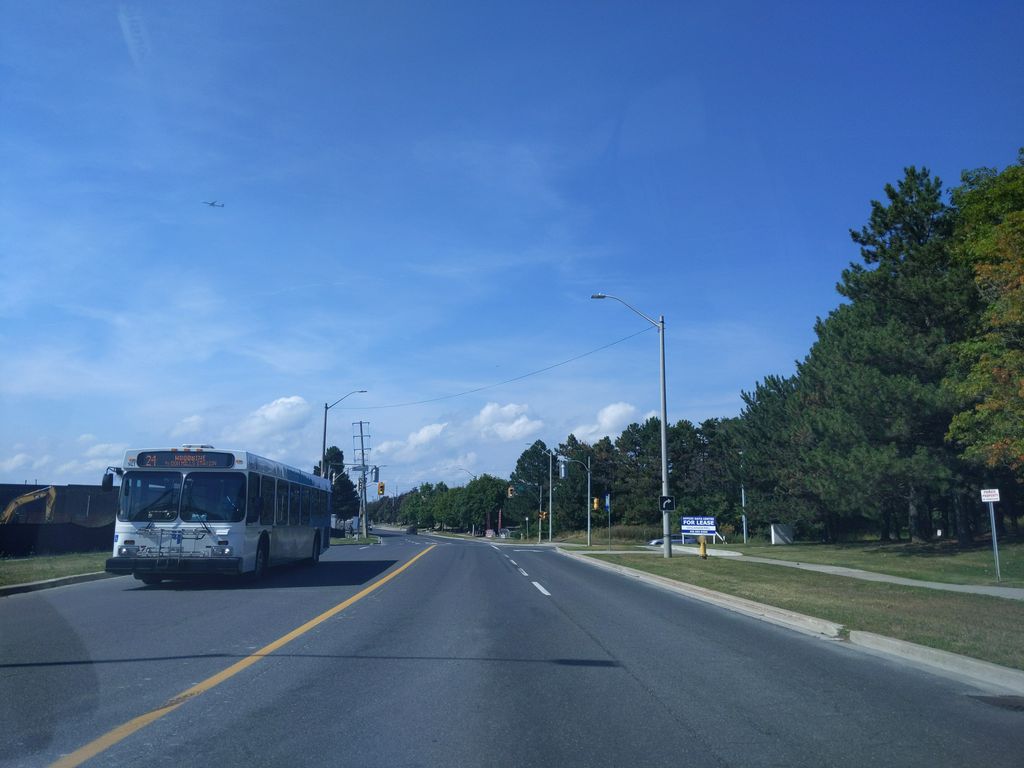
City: toronto